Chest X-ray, AP view. Patient: 21 years old, sex M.
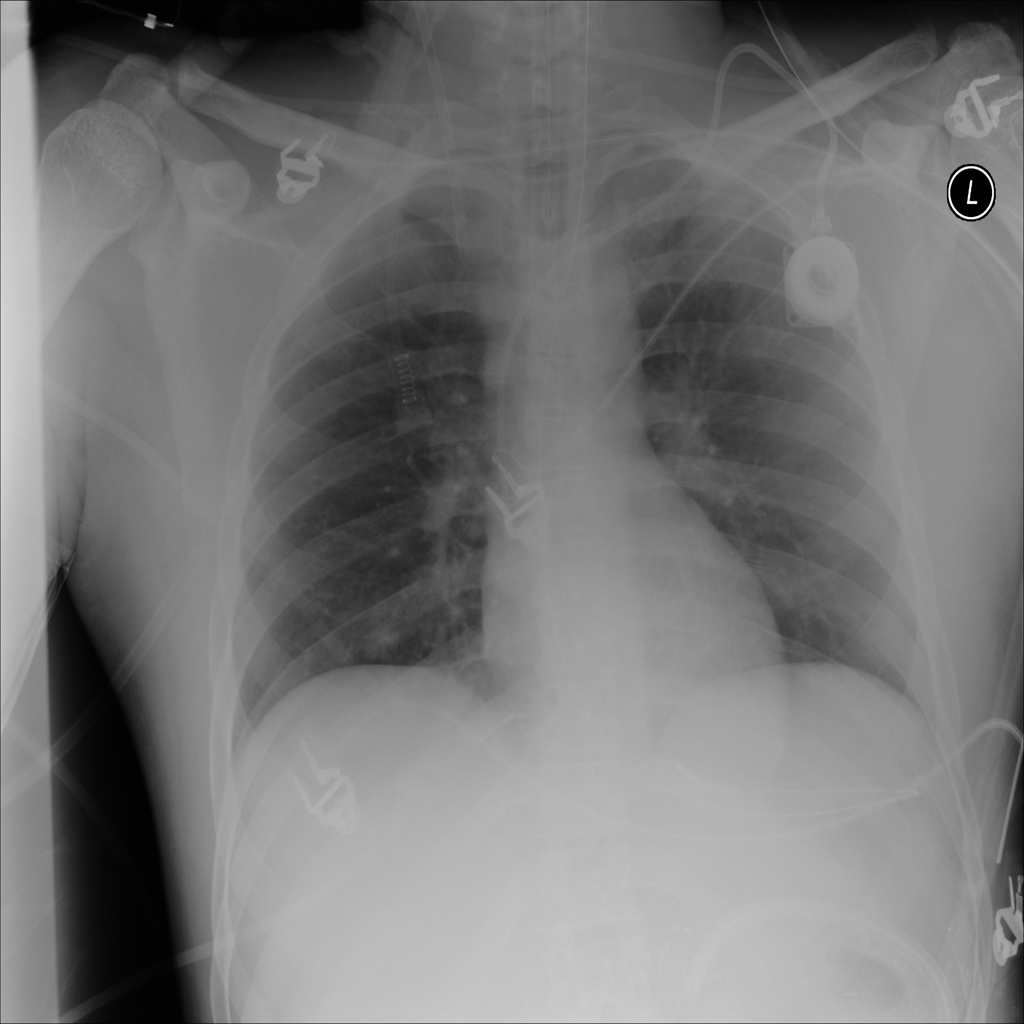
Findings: No Finding